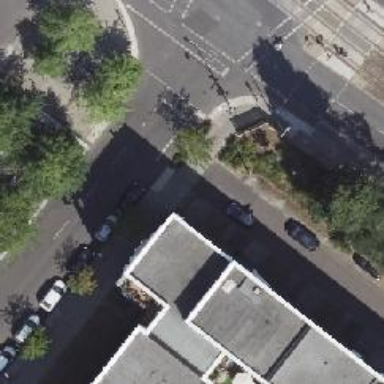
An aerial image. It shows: Sidewalk along the footway.